Aerial crown-view tile of a tropical tree (Barro Colorado Island, Panama), acquired 20241216:
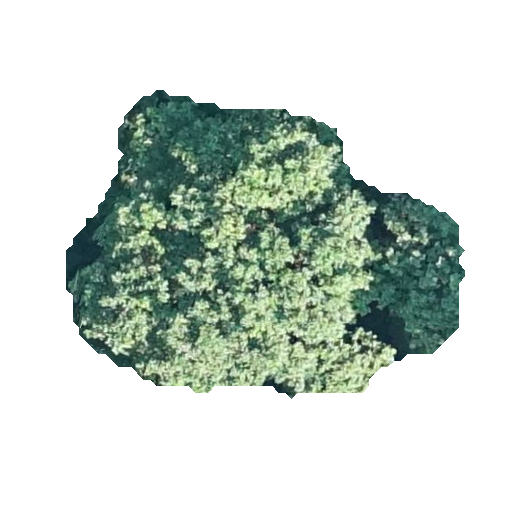
Species: Hieronyma alchorneoides
GBIF accepted scientific name: Hieronyma alchorneoides
Crown area: 126.312 m²